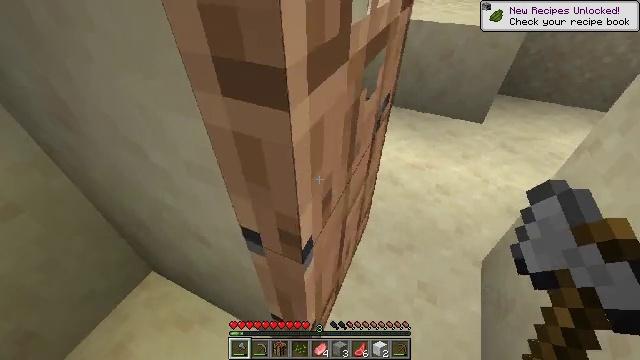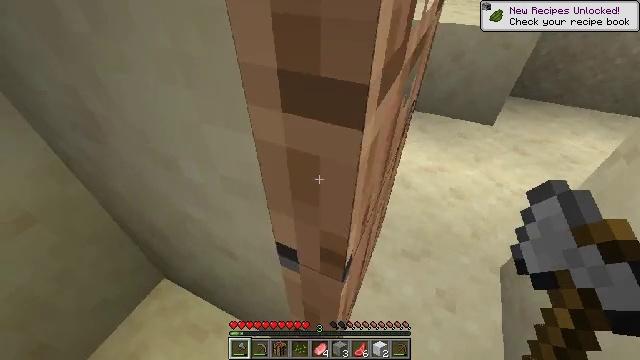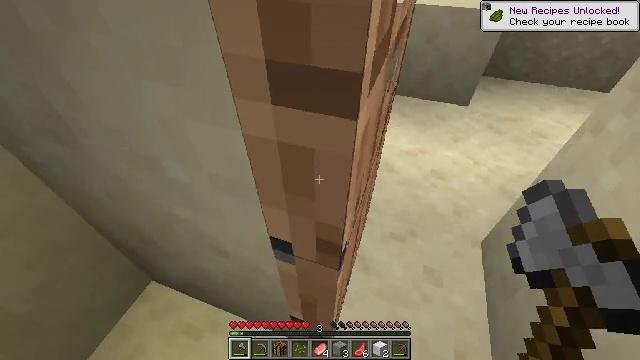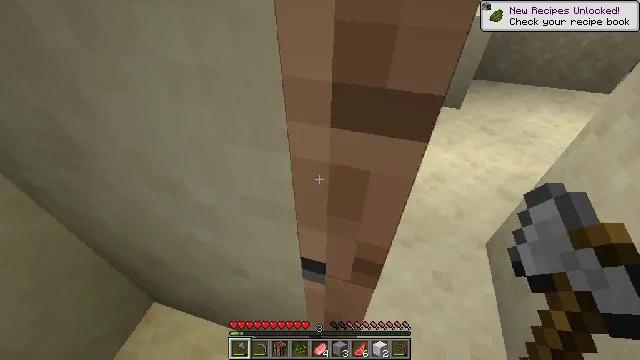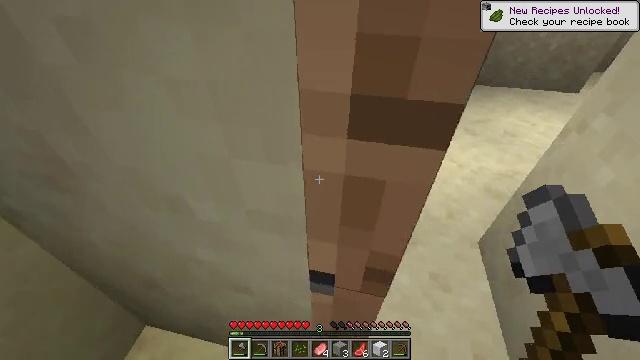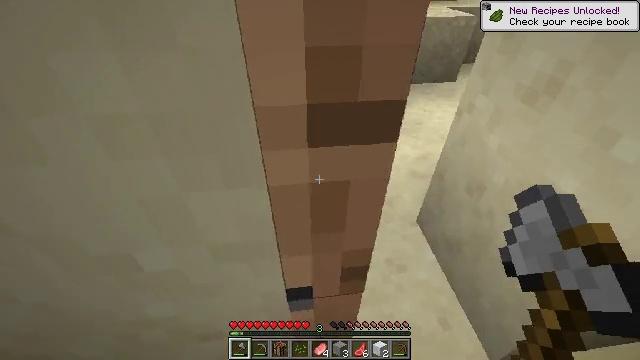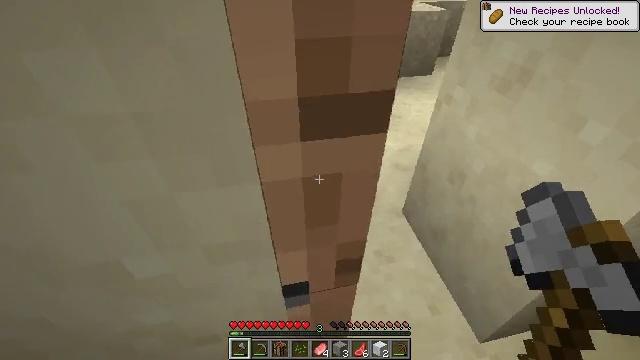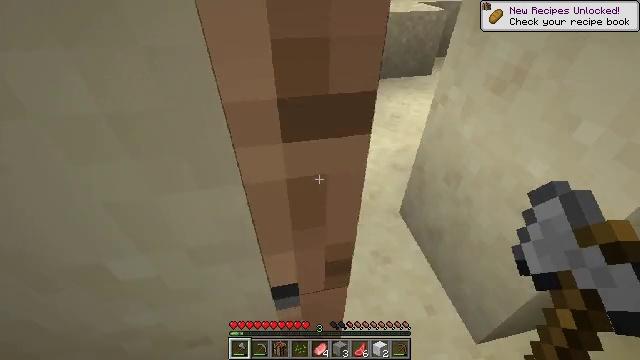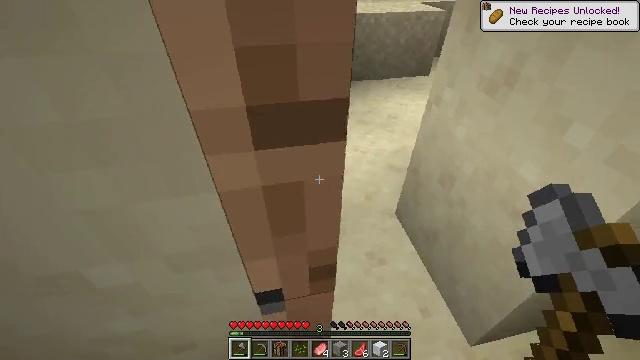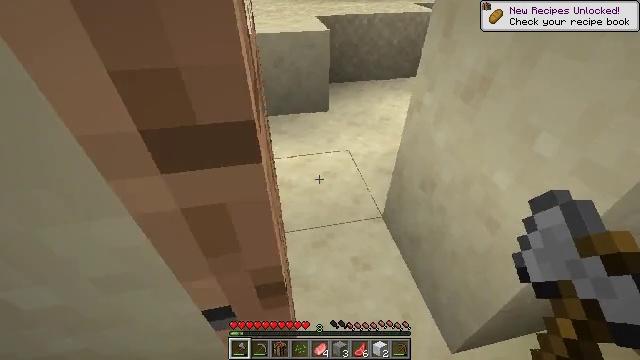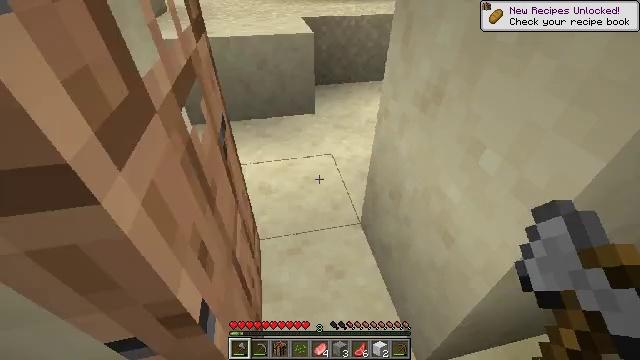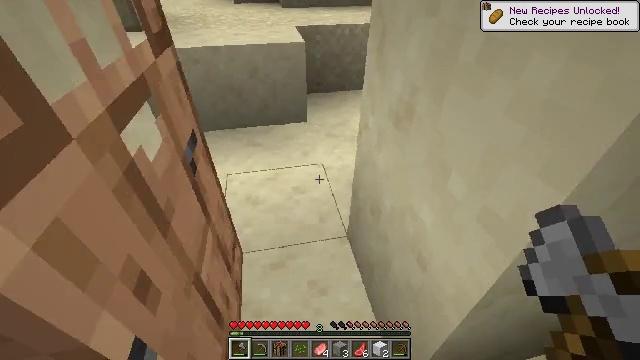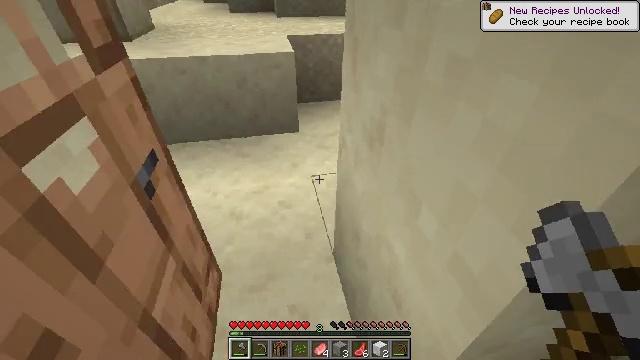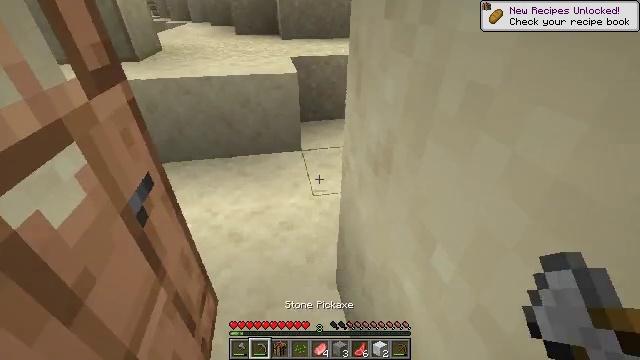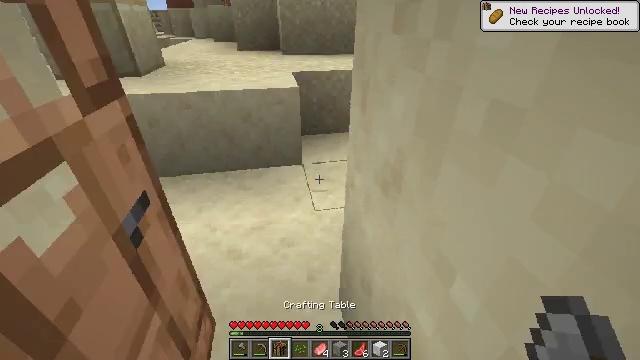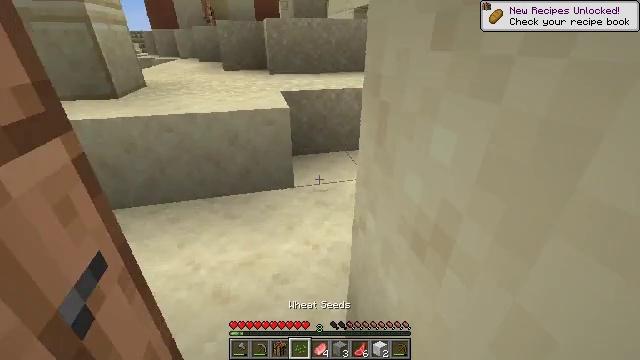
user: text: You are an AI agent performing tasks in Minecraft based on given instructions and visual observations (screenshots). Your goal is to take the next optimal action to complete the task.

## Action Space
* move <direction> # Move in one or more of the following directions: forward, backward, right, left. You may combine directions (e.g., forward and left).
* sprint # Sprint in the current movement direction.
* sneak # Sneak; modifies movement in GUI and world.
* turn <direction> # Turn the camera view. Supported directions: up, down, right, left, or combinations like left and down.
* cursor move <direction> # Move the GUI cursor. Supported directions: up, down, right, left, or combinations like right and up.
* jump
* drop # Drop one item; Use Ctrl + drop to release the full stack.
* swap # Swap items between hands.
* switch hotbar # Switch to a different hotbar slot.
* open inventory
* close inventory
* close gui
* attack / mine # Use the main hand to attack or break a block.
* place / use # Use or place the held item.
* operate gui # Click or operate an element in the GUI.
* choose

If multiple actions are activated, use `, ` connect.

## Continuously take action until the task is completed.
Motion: motion action
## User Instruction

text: Break the sand block.
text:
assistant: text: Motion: move forward
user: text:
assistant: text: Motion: move forward, turn right and down
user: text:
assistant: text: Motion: move forward, turn right and up
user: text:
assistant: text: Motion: move forward, turn right and up
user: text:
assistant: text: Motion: move forward, turn right and up
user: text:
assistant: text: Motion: move forward, turn right
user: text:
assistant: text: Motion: move forward
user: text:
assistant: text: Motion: move forward and move right
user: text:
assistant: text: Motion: move forward and move right
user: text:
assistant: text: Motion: move forward and move right
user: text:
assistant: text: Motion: move forward and move right, turn up
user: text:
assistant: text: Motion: move forward and move right, turn up
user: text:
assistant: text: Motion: move forward and move right, turn up
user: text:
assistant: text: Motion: move forward, turn up
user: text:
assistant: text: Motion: move forward, turn right and up
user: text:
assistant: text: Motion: move forward, turn right and up
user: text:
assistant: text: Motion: move forward and move left, turn right and up
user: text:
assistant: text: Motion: move forward and move left, turn right and up
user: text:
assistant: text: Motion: move forward and move left, turn right
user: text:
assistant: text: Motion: move left, turn right
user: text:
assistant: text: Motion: move left
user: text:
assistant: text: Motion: move left, turn right
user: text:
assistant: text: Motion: move left
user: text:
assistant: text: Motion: move left
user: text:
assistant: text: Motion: move left
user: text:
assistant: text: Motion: move left, turn left and down
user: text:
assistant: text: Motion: move left, turn left and down
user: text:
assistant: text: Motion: move forward and move left, turn left and up
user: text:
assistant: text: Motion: move forward and move left, turn left and up
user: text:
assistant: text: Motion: move forward and move left